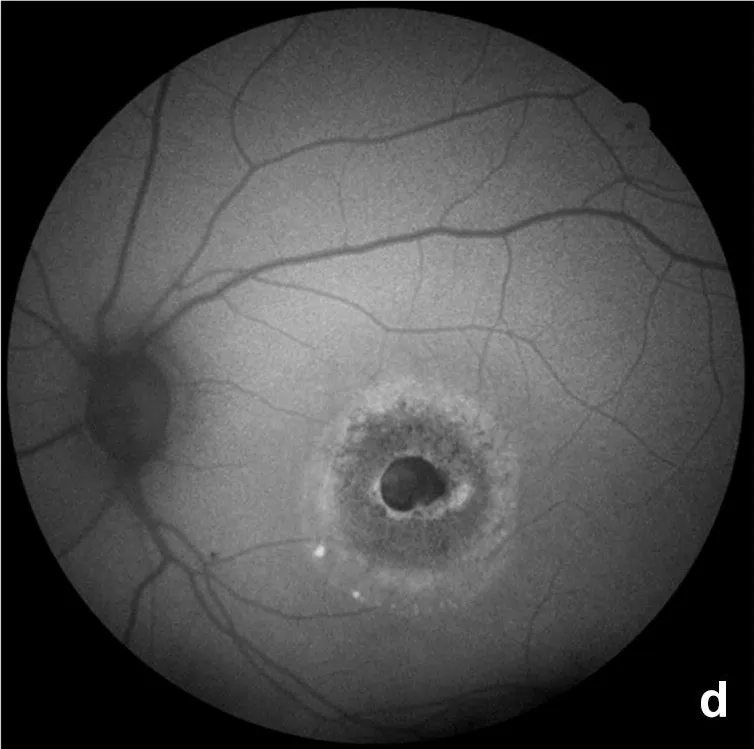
Fundus autofluorescence.
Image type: ophthalmic_imaging (autofluorescence)